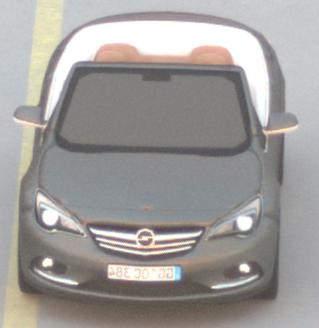
Make: Opel
Model: Cascada 1.4 Turbo
Detailed model: Cascada
Model produced from: 2013/03
Model produced until: 2015/01
Doors: 2
Color: gray
Road condition: dry road
Daytime: sunrise or sunset
Contrast: medium contrast